Field crop: maize
Growth stage: 2
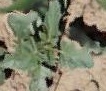
Species: datura